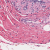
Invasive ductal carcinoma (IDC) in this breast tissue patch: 0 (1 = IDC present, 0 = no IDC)